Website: apple
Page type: billing-address
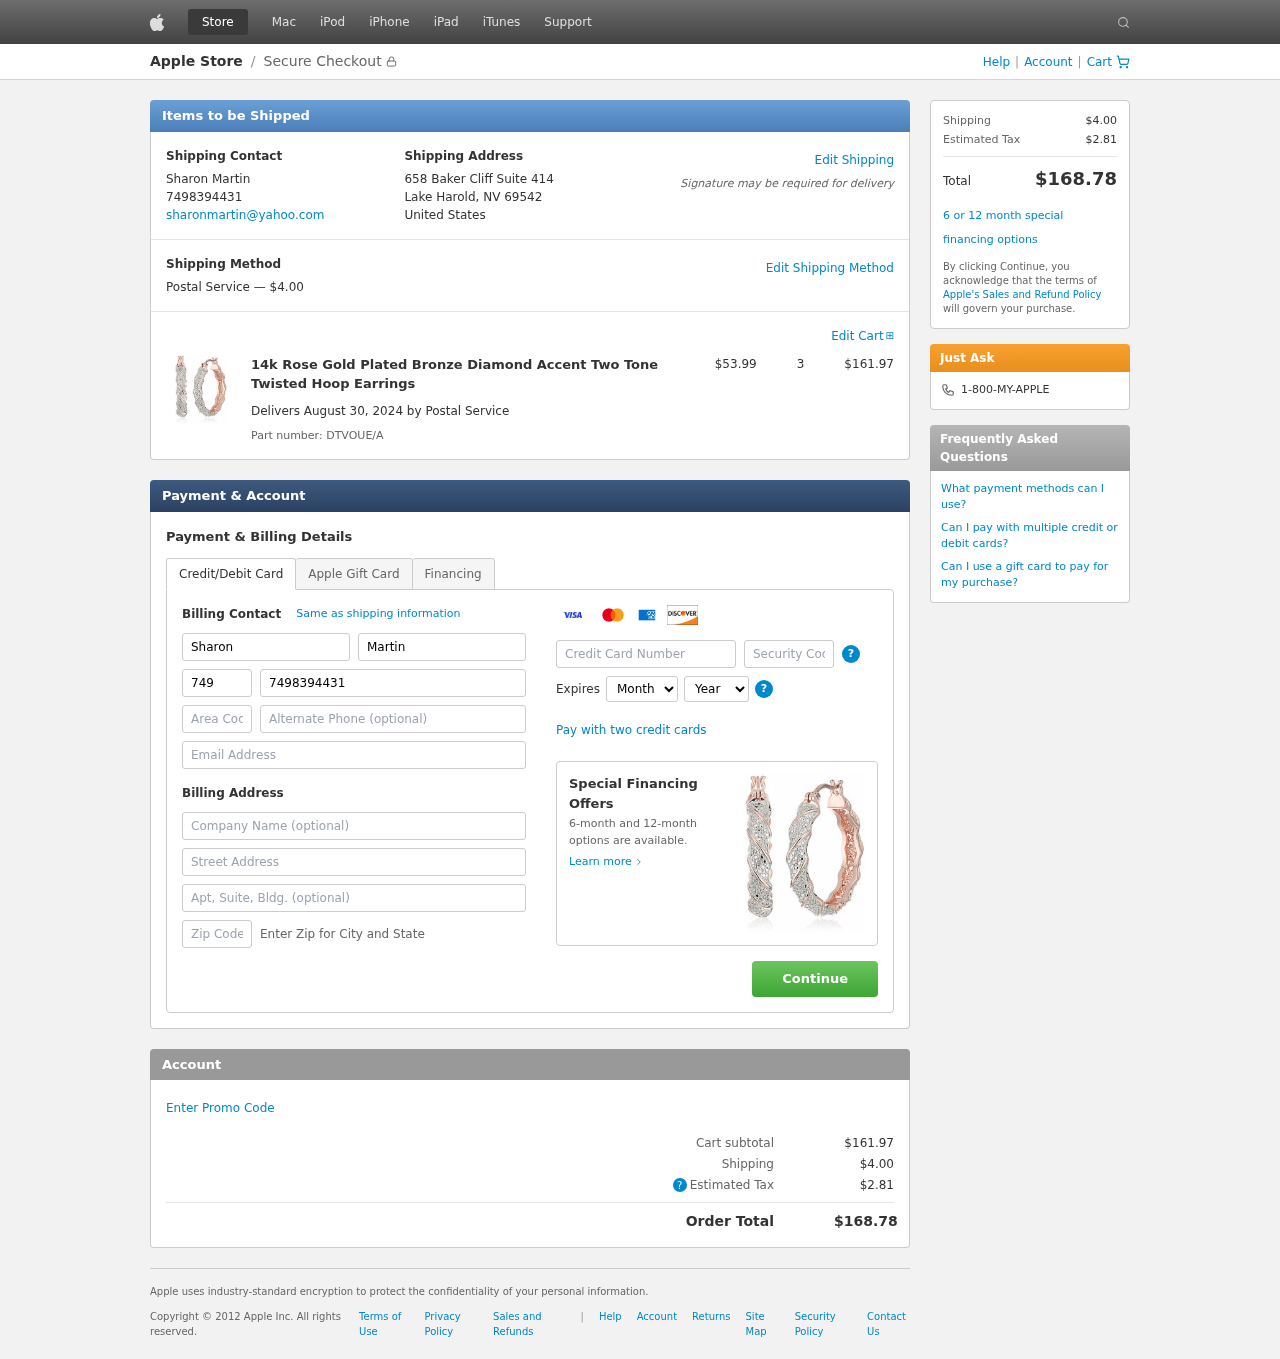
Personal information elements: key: PII_CARD_CVV
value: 909
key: PII_CARD_EXPIRY_MONTH
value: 09
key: PII_CARD_EXPIRY_YEAR
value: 28
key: PII_CARD_NUMBER
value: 2592 5580 9408 8389
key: PII_CITY_STATE_ZIP
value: Lake Harold, NV 69542
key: PII_COMPANY
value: Waller, Gross and Brown
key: PII_COUNTRY
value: United States
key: PII_EMAIL
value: sharonmartin@yahoo.com
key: PII_FIRSTNAME
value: Sharon
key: PII_FULLNAME
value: Sharon Martin
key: PII_LASTNAME
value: Martin
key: PII_PHONE
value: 7498394431
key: PII_PHONE_AREA
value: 749
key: PII_STREET
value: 658 Baker Cliff Suite 414
Product elements: key: PRODUCT1_NAME
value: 14k Rose Gold Plated Bronze Diamond Accent Two Tone Twisted Hoop Earrings
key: PRODUCT1_PRICE
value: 53.99
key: PRODUCT1_QUANTITY
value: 3
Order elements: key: ORDER_SHIPPING_COST
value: $4.00
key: ORDER_SUBTOTAL
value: $161.97
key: ORDER_DELIVERY_DATE
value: August 30, 2024
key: ORDER_PART_NUMBER
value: DTVOUE/A
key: ORDER_TAX
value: $2.81
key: ORDER_TOTAL
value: $168.78